Field crop: maize
Growth stage: 2
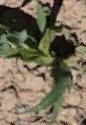
Species: maize